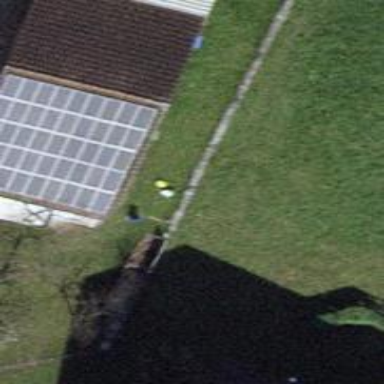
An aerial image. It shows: Solar power generator using photovoltaic panels.